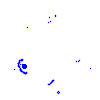
Particle: electron